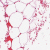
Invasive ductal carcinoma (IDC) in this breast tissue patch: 0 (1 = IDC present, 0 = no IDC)